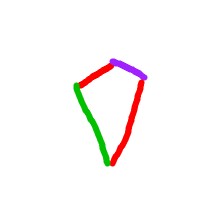
Shape: kite